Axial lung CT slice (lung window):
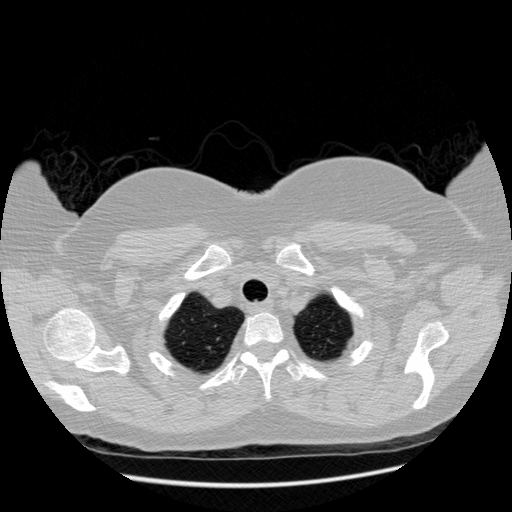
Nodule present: no